Question: I have an application in Xcode 4.6. In one view controller I have a collection view. Cells are added to the view via user interaction with the view. This works fine. I then wanted to add a button (programmatically) to each cell which allows the cell to be deleted. I wanted the button to be located at the top right corner of each cell. The problem is that the button appears in the desired spot within each cell for all cells in the first row of the collection view, (again, top right), but then appears outside of cells for all cells after the first row. See image below:
My button creation method is:
'''
-(CollectionViewCellButton *)makeDeleteButtonForCell:(UICollectionViewCell *)cell
{
CollectionViewCellButton *button = [CollectionViewCellButton buttonWithType:UIButtonTypeCustom];
CGSize newImageSize = CGSizeMake(cell.frame.size.width/2.5, cell.frame.size.height/2.5);
UIImage *image = [SeeYourAlbumViewController imageWithImage:[UIImage imageNamed:@"delete"] scaledToSize:newImageSize];
CGFloat width = image.size.width;
CGFloat height = image.size.height;
CGFloat X = cell.frame.size.width - width;
CGFloat Y = cell.frame.origin.y;
button.frame = CGRectMake(X, Y, width, height);
[button setImage:image forState:UIControlStateNormal];
[button addTarget:self
action:@selector(deleteCollectionViewCell:)
forControlEvents:UIControlEventTouchUpInside];
return button;
'''
}
The above method is called in my cell creation method as follows:
'''
-(UICollectionViewCell *)collectionView:(UICollectionView *)collectionView
cellForItemAtIndexPath:(NSIndexPath *)indexPath
{
UICollectionViewCell *cell = [collectionView
dequeueReusableCellWithReuseIdentifier:@"newCell"
forIndexPath:indexPath];
//CALLED HERE!!
CollectionViewCellButton *cellButton = [self makeDeleteButtonForCell:cell];
cellButton.indexPath = indexPath;
[cell addSubview:[self.pictures objectAtIndex:indexPath.row]];
[cell addSubview:cellButton];
return cell;
}
'''
Can anyone suggest what I might be doing wrong?
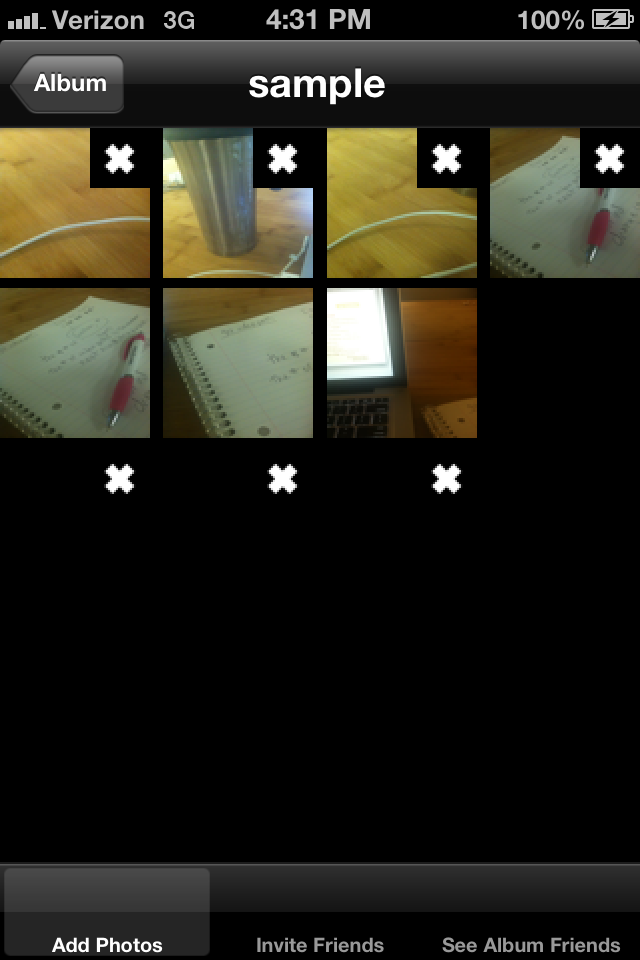
Answer: The button is added as a subview of the cell. It should be using the coordinate system of the cell (bounds) and not the coordinate system of the cell's superview (frame). In your case, since the button is to be at the top of the cell set
'''
CGFloat Y = 0;
'''